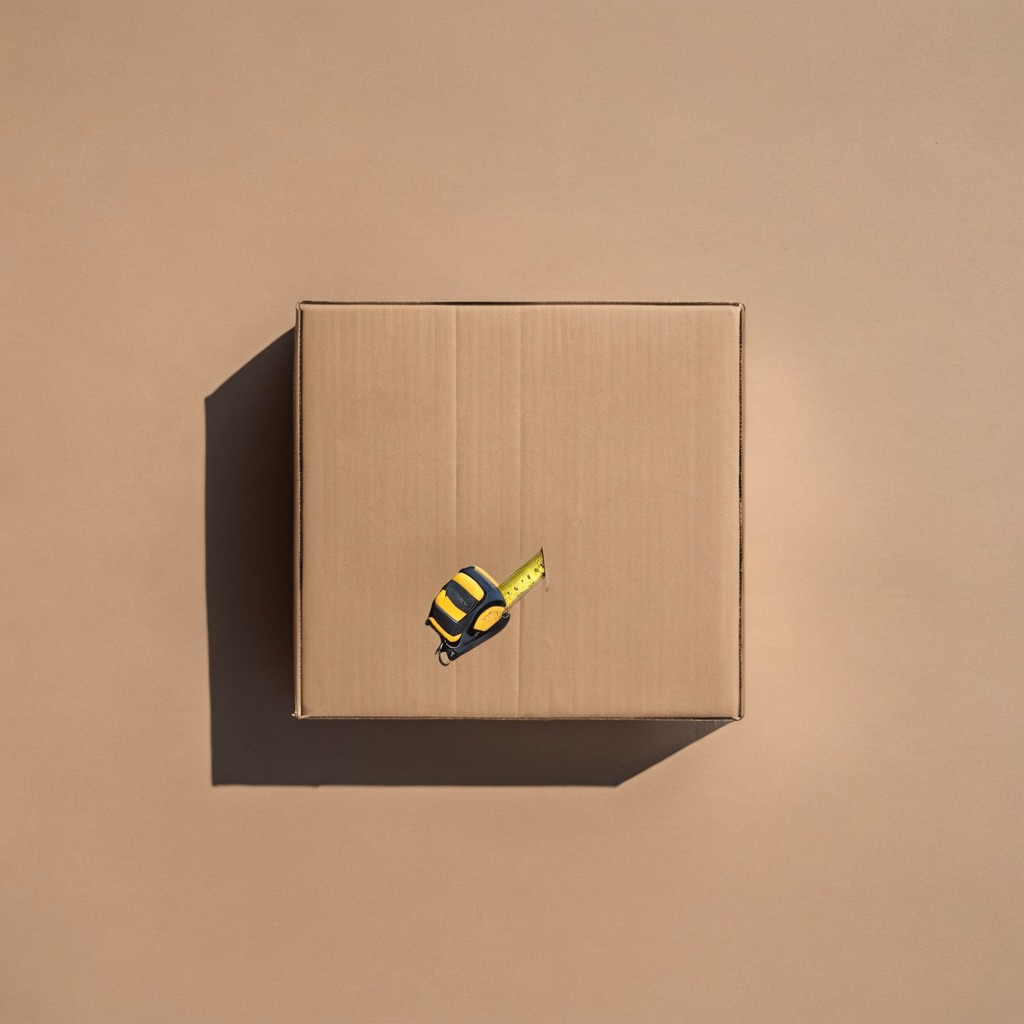
A measuring tape lying on a cardboard box surface in an outdoor workshop during daytime bright natural light soft shadows slightly creased but